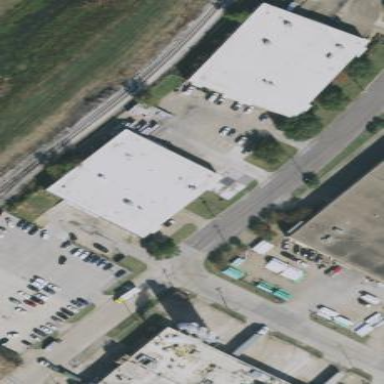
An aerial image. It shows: Warehouse building.